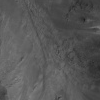
Atmospheric dust classification: not_dusty